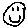
Label: smiley face